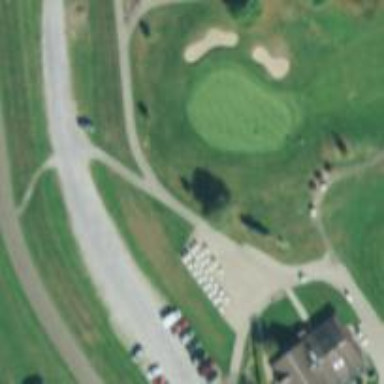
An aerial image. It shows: Pathway for golfing.